Question: I have a simple C++/CLI Windows Forms application in Visual C++ 2010 Express. I decided to replace the EXE file icon there.
I deleted the original app.ico from the project, put another ico file (128*128 in case it matters) to the project directory.
Then I opened the app.rc file and replaced icon name there: from app.ico to Vocabulary2.ico (this is the ico file name)
Here is the code from app.rc file i've changed:
'''
/////////////////////////////////////////////////////////////////////////////
//
// Icon
//
// Icon placed first or with lowest ID value becomes application icon
LANGUAGE 25, 1
1 ICON "Vocabulary2.ico" //changed the value in quotes
'''
Then I cleaned and rebuilt the solution and I have the following problem with app's icon: correct icon is shown when windows explorer is in Content\Details\List\Small Icons mode. But if I switch to any other mode (Medium, (Extra) Large Icons, Tiles) - I see the default application icon.
This is not some windows explorer cache - I have copied the file on another computer with Windows 7 and got the same problem.
How can I set the right icon for all views?
Here is the link to the icon I used: <URL>
Here is the screenshot of the problem:

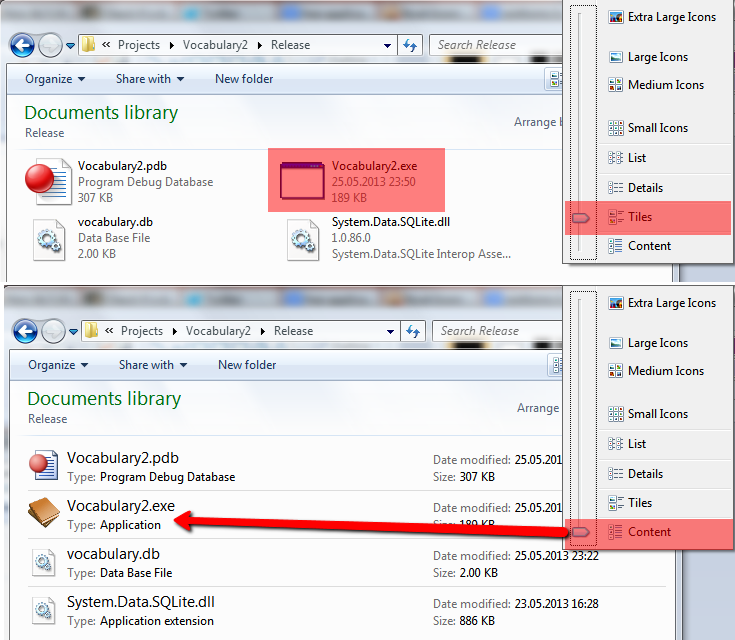
Answer: A <URL>.
Right now, you only have a single icon in your ICO file: a 128x128 pixel icon that uses 32-bit colors. That's not enough to satisfy all the basic required sizes. In fact, I don't think Windows even uses 128 pixel icons anywhere. The basic sizes that you need are 16, 32, 48, and 256 pixels. You can optionally include a 24x24 pixel icon, which I believe is used for the "Content" view and in certain Start menu layouts. So, in summary:
- - - - -
If you want to support older machines that might not support 32-bit color icons, you also need to include icons in all of the above sizes in lower color formats. You could include of the color formats, but I find it's sufficient to just have a set of 32-bit and 8-bit color icons in all the required sizes.
You will need a good icon creator to handle this for you, as Microsoft Paint doesn't support creating ICO files that contain multiple icons. I used to recommend <URL>.
Full versions of Visual Studio do come with an icon editor, but I wouldn't use it. It still doesn't (at least as of VS 2010) properly support 32-bit color icons. The alpha channels get all screwed up.
You can either have your icon editor scale your icons up/down to create all the required sizes, or you can use it to hand-draw the other sizes. Hand drawing (or at least hand manipulation) often produces better results. Scaling a large icon down often makes it unrecognizable. Scaling a smaller icon up often produces jaggies and other ugly visual artifacts.
Since you're using an icon drawn by someone else, you can just download the other sizes from <URL>. I believe the way the FindIcons site is designed, you have to download each size individually as a separate ICO file, and then use your icon editor to copy and paste each of those into a new ICO file.
Further reading:
- <URL>